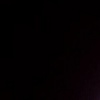
Label: space